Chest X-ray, PA view. Patient: 47 years old, sex M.
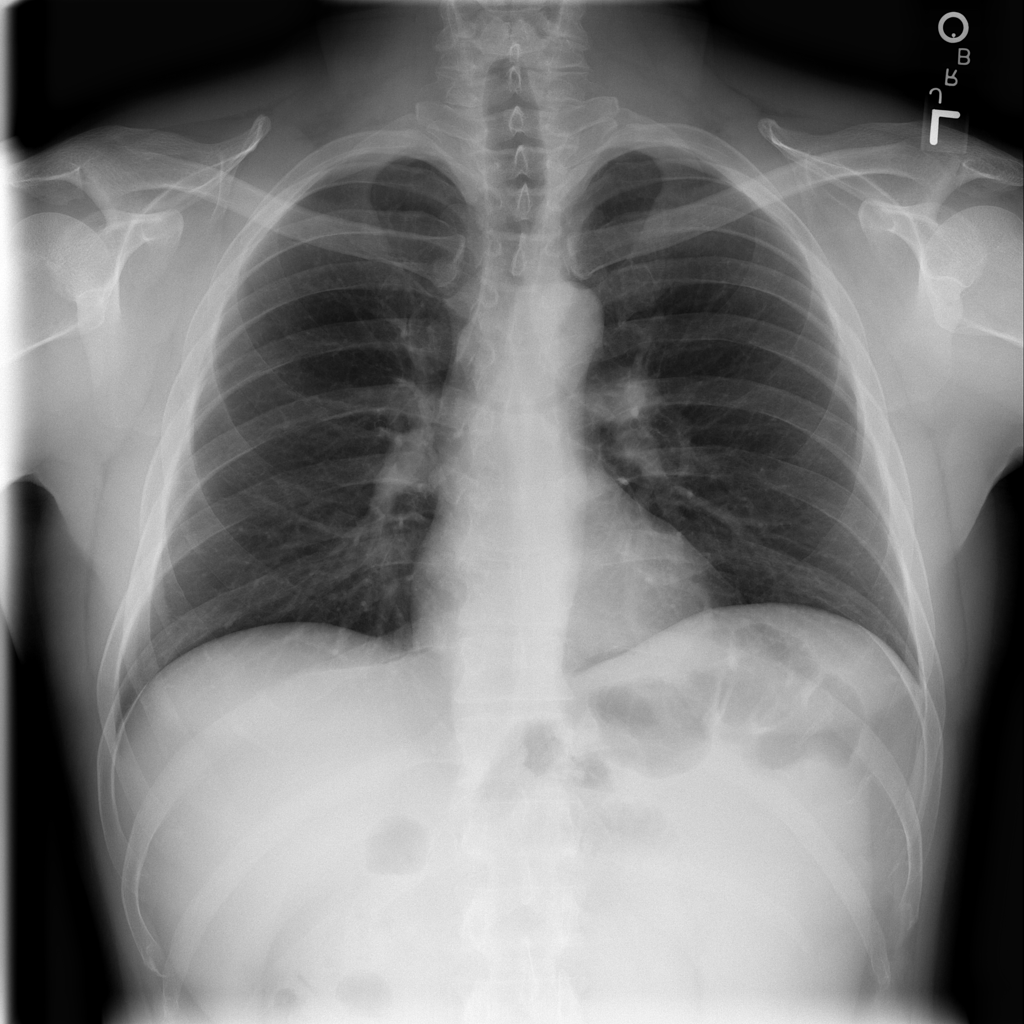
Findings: No Finding